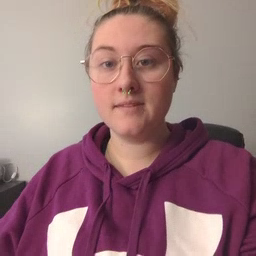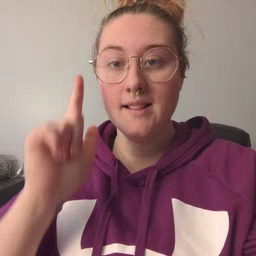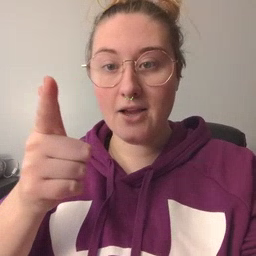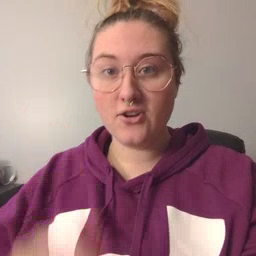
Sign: later